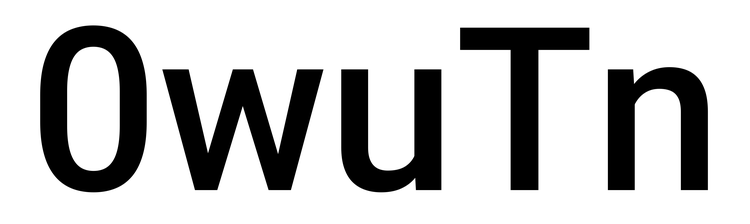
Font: Roboto_Medium